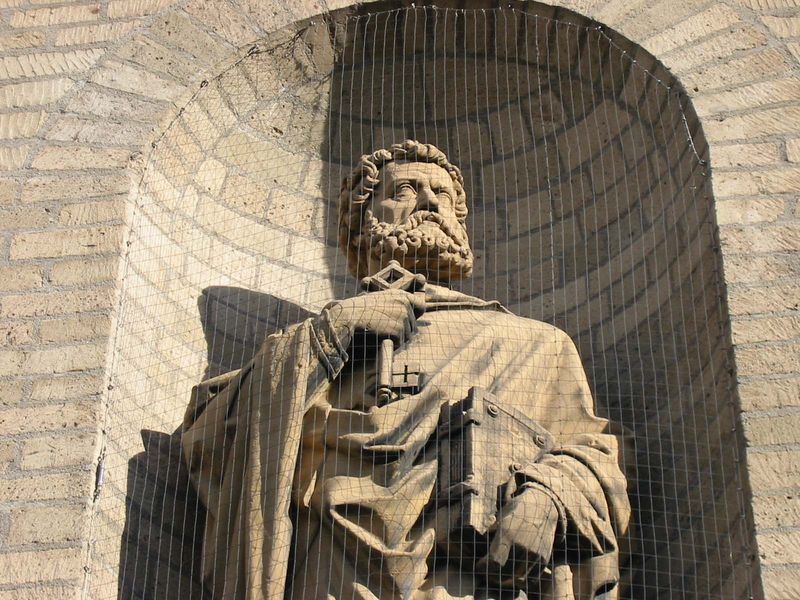
Titel: Quirinus-Münster in Neuss (St. Quirin)
Künstler: Wolbero
Standort: Neuss, Quirinus-Münster (EU - D - NRW)
Schlagwörter: gott, hand, mann, schatten, umhang, grau, kleid, licht, marmor, mund, nase, blick, bart, augen, bibel, falten, stein, gitter, sonne, gewand, haare, locken, skulptur, statue, italien, mauer, ziegel, rundbogen, könig, büste, bronze, nische, gewölbe, buch, kreuz, mauerwerk, seite, rom, sandstein, toga, heiliger, buck, gelehrter, schlüssel, petrus, netz, foro, st. peter, apostel, nischenfigur, sschlüssel, monumentalskulptur, sandsctein